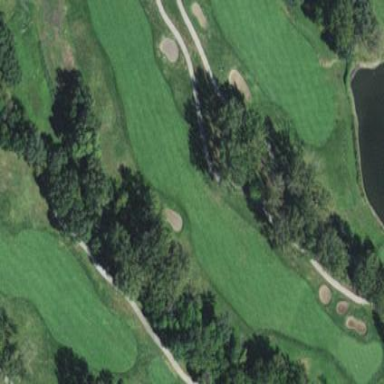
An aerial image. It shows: Well-maintained grassy area designated as golf fairway for the sport of golf. The grass is neatly mown.